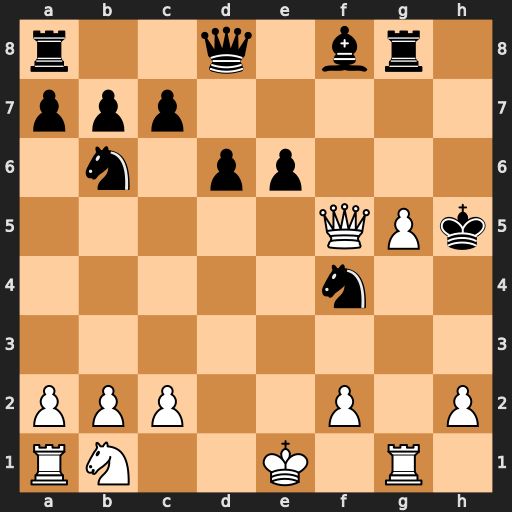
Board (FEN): r2q1br1/ppp5/1n1pp3/5QPk/5n2/8/PPP2P1P/RN2K1R1
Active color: w
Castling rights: Q
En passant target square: -
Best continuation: Qh7+ Bh6 Qxh6#